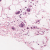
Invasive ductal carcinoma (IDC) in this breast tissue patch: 0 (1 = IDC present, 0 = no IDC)